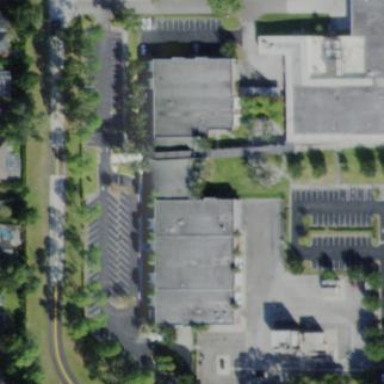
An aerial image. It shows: College building.